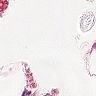
Metastatic tissue present: no